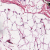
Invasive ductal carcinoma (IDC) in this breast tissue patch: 0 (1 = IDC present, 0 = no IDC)